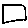
Label: square